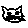
Label: cat